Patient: sex F, age 36
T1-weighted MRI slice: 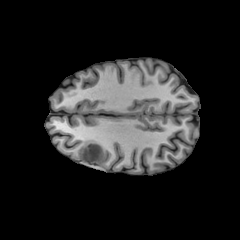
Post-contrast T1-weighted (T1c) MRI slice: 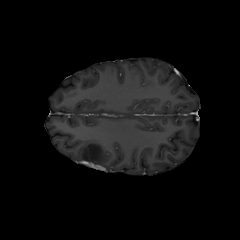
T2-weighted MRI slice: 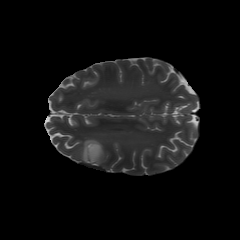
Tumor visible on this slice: yes
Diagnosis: Astrocytoma, IDH-mutant
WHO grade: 2